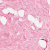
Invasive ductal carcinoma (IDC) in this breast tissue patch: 0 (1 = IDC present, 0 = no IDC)